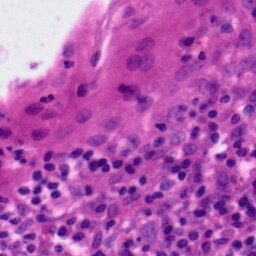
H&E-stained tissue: Tonsil